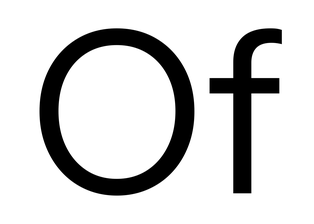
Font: InstrumentSans_Regular